Interaction volume radius: 5 \u00c5
Interaction volume height: 10 \u00c5
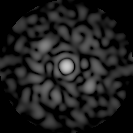
Disorder parameter: 0.8232